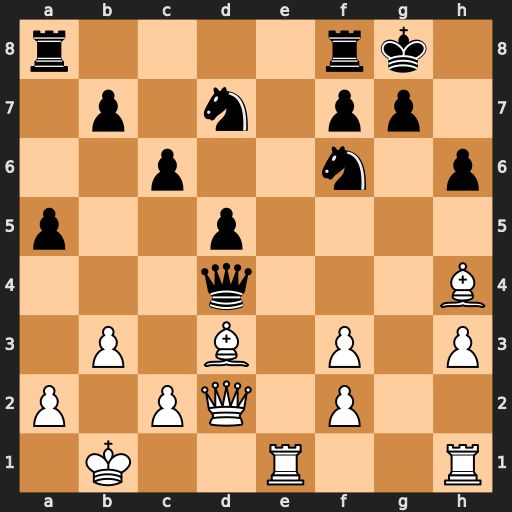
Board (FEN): r4rk1/1p1n1pp1/2p2n1p/p2p4/3q3B/1P1B1P1P/P1PQ1P2/1K2R2R
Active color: w
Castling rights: -
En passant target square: -
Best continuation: Bh7+ Kxh7 Qxd4